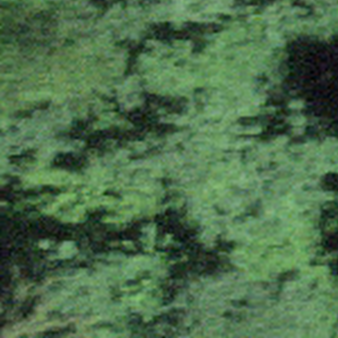
Label: other